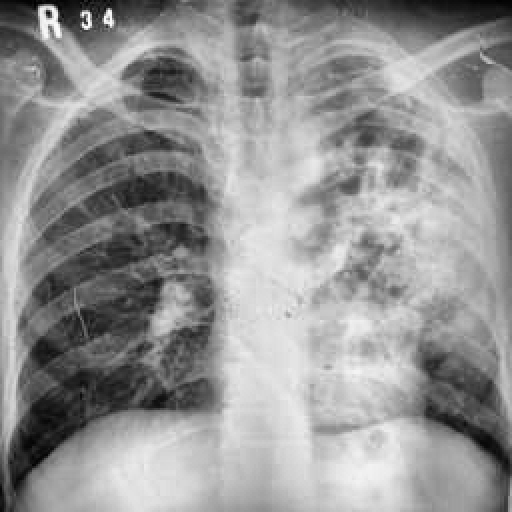
Finding: TUBERCULOSIS